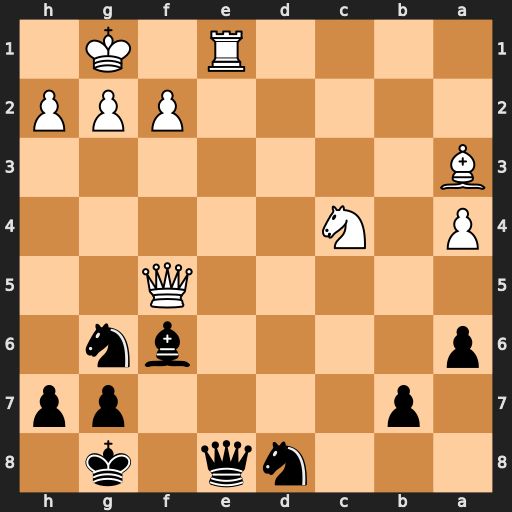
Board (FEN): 3nq1k1/1p4pp/p4bn1/5Q2/P1N5/B7/5PPP/4R1K1
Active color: b
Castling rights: -
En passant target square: -
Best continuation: Qxe1#